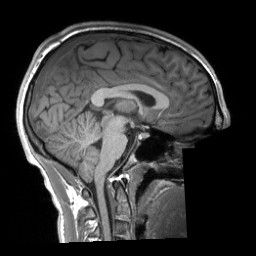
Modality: T1w
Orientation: sagittal